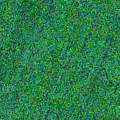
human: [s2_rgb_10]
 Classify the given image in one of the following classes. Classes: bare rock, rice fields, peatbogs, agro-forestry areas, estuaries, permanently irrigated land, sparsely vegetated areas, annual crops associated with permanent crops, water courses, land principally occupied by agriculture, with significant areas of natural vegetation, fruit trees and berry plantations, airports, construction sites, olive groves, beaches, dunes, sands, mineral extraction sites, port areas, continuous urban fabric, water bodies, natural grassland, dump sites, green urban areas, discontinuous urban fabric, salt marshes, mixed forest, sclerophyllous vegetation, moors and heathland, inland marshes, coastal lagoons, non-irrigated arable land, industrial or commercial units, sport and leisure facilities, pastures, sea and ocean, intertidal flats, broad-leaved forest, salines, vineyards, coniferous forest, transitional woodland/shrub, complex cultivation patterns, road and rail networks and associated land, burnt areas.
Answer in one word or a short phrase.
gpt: sea and ocean